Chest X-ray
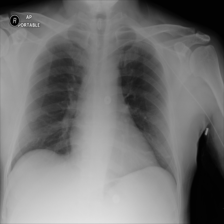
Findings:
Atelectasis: negative
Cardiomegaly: negative
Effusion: negative
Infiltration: negative
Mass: negative
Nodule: negative
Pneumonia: negative
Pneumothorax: negative
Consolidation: negative
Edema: negative
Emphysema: negative
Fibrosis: negative
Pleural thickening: negative
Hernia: negative